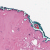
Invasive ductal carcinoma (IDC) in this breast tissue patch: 0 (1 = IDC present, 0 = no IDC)